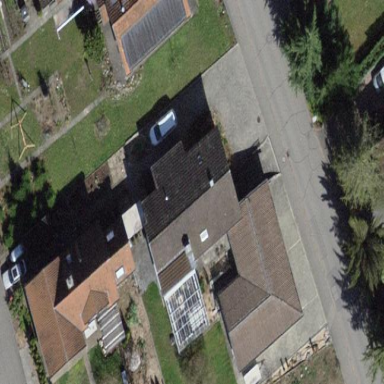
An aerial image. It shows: Building with tiled roof.